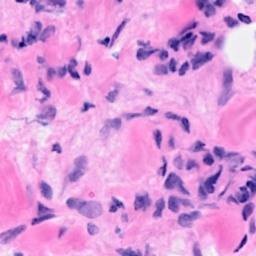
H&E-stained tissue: Breast